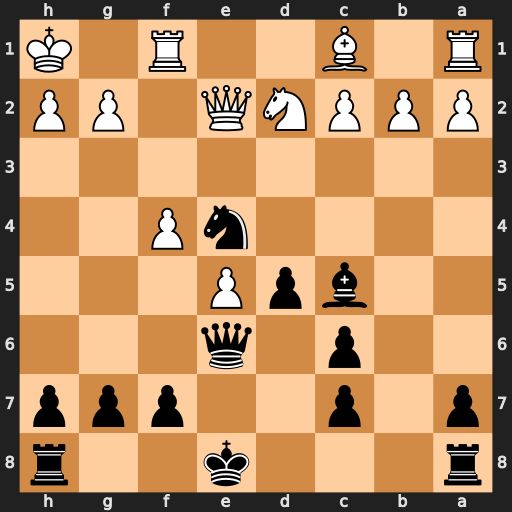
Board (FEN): r3k2r/p1p2ppp/2p1q3/2bpP3/4nP2/8/PPPNQ1PP/R1B2R1K
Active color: b
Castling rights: kq
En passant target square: -
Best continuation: Ng3+ hxg3 Qh6+ Qh5 Qxh5#